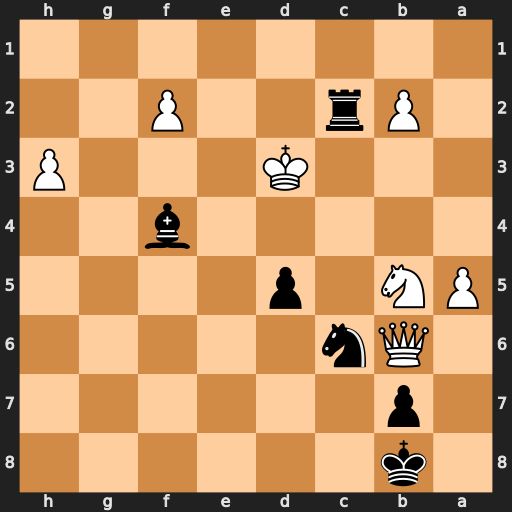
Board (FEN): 1k6/1p6/1Qn5/PN1p4/5b2/3K3P/1Pr2P2/8
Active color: b
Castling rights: -
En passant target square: -
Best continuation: Nb4+ Kd4 Rc4#